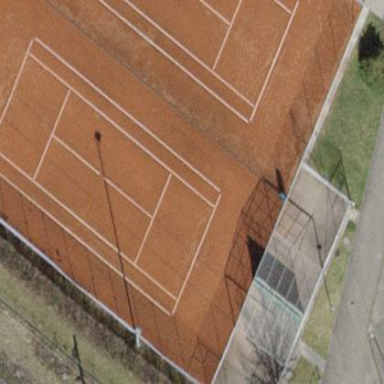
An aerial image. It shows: Sandy tennis court on pitch designated for leisure land.